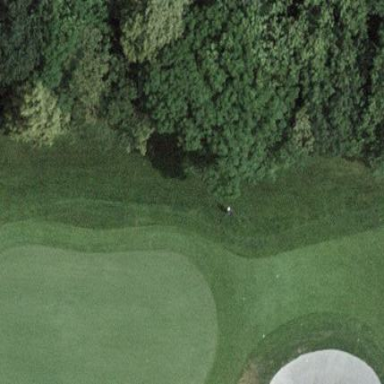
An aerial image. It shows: Green golf area with grass land use.